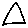
Label: triangle